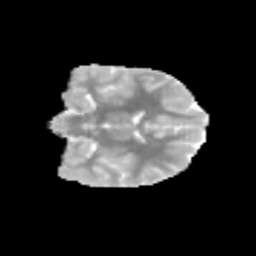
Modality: MD
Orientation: coronal
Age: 9
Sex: female
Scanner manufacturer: siemens
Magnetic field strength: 3 T
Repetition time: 3.8 s
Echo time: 0.07 s